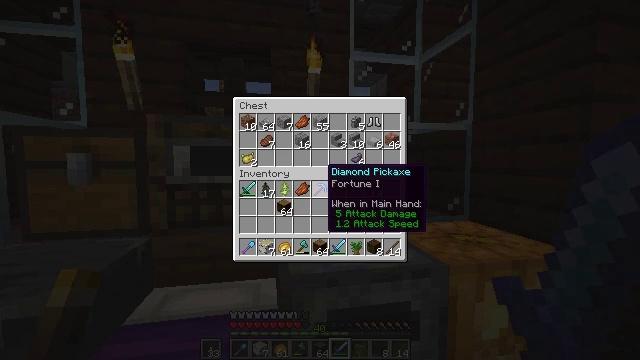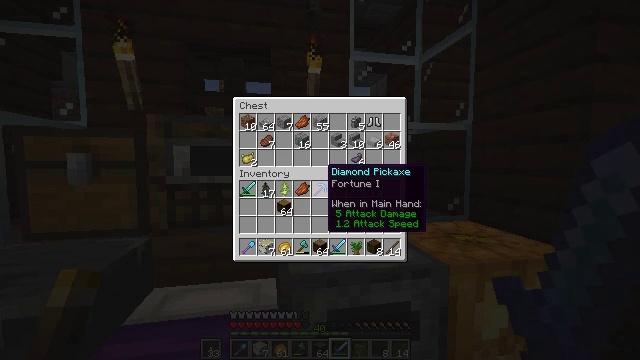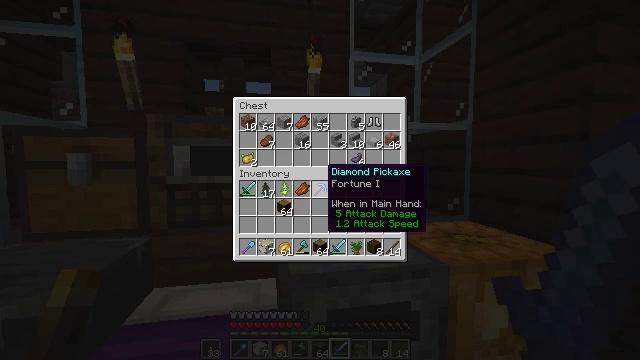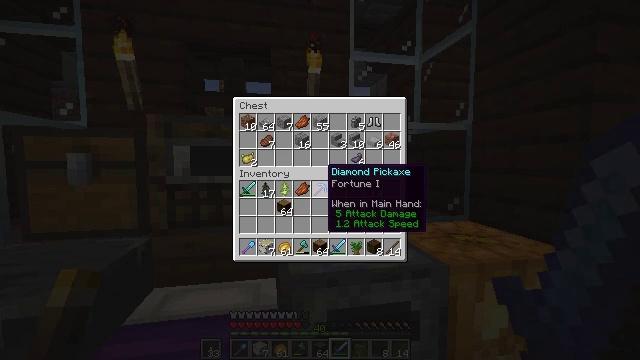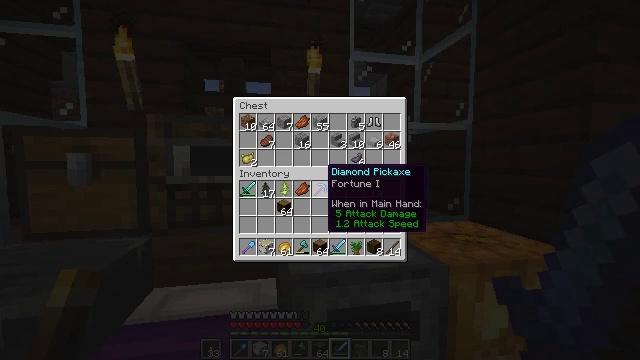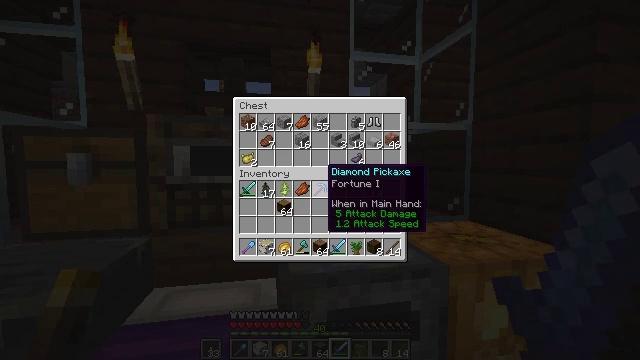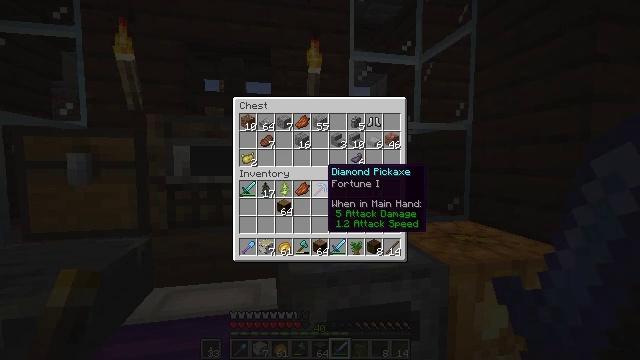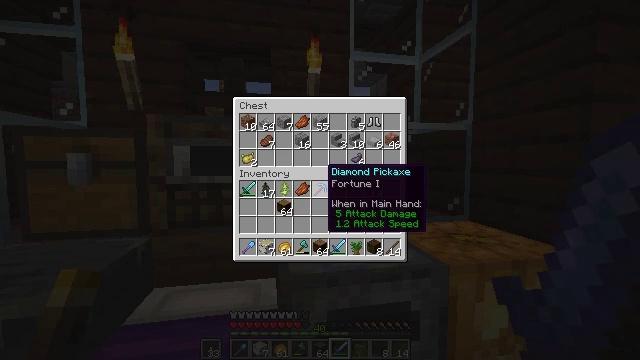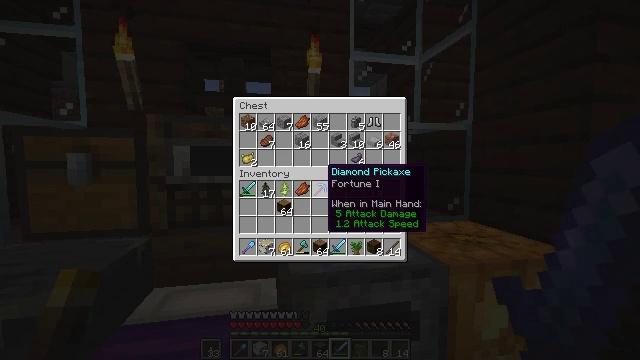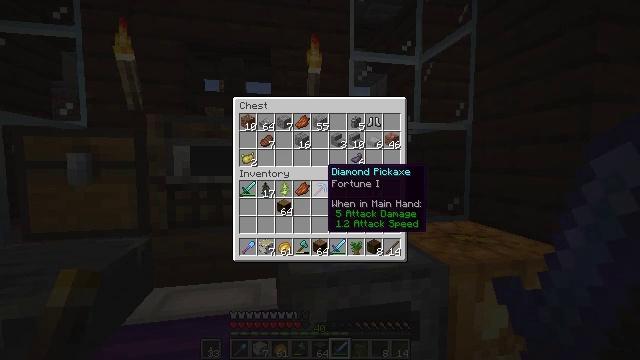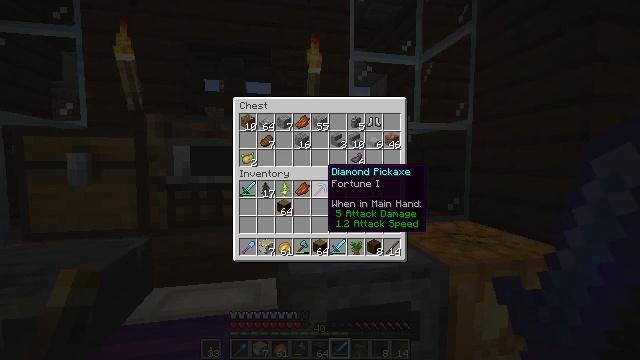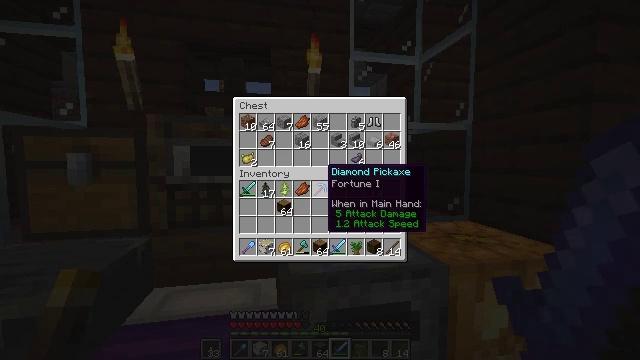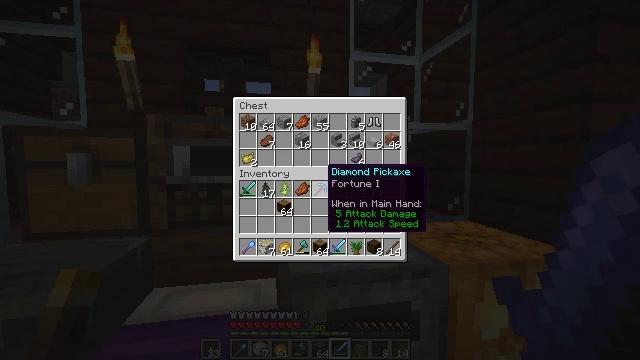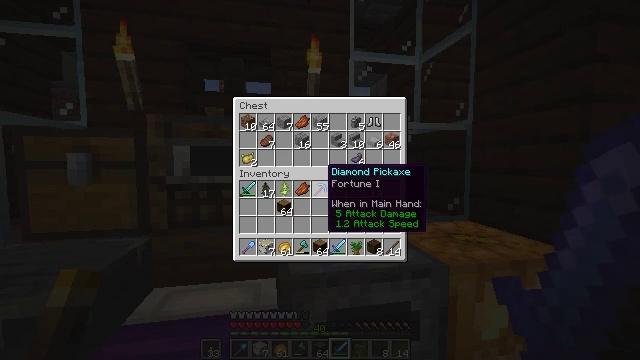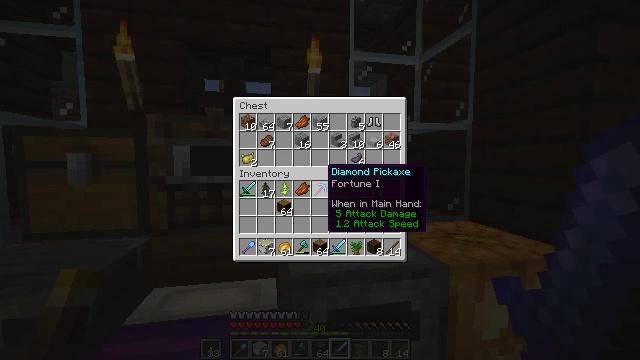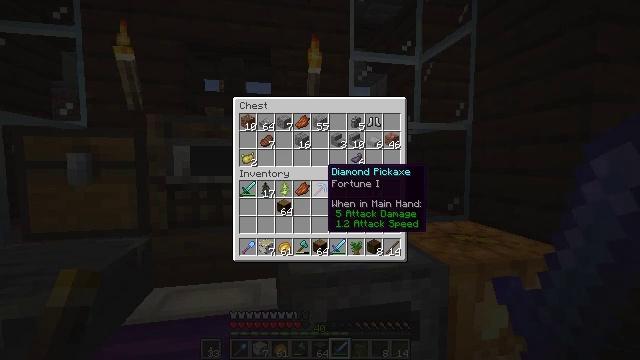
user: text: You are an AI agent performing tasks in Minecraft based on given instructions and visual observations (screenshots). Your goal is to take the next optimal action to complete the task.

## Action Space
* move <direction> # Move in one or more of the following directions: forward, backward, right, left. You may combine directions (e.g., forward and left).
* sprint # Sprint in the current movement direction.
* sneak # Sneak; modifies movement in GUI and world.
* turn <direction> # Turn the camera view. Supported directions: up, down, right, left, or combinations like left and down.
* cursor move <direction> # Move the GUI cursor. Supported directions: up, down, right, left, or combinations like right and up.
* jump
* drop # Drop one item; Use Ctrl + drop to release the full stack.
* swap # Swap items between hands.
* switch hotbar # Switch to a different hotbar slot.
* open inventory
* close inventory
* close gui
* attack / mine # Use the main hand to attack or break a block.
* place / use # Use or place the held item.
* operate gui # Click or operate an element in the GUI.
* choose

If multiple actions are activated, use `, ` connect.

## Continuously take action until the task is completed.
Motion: motion action
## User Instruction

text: Collect some oak leaves.
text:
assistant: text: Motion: no_op
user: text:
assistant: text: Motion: no_op
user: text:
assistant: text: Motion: no_op
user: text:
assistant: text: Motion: no_op
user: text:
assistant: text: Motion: no_op
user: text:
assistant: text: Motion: no_op
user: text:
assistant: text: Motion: no_op
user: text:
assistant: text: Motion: no_op
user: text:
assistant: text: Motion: no_op
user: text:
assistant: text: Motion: no_op
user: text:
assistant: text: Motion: no_op
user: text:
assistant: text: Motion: no_op
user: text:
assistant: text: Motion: no_op
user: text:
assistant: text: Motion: no_op
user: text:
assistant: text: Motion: no_op
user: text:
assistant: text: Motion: no_op
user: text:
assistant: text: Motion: no_op
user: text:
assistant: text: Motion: no_op
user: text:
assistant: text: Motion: no_op
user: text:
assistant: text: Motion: no_op
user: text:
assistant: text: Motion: no_op
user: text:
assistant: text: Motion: no_op
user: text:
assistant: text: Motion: no_op
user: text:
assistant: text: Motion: no_op
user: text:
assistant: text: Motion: no_op
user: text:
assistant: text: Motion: no_op
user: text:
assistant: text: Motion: no_op
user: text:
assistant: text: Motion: no_op
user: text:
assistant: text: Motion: no_op
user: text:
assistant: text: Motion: no_op